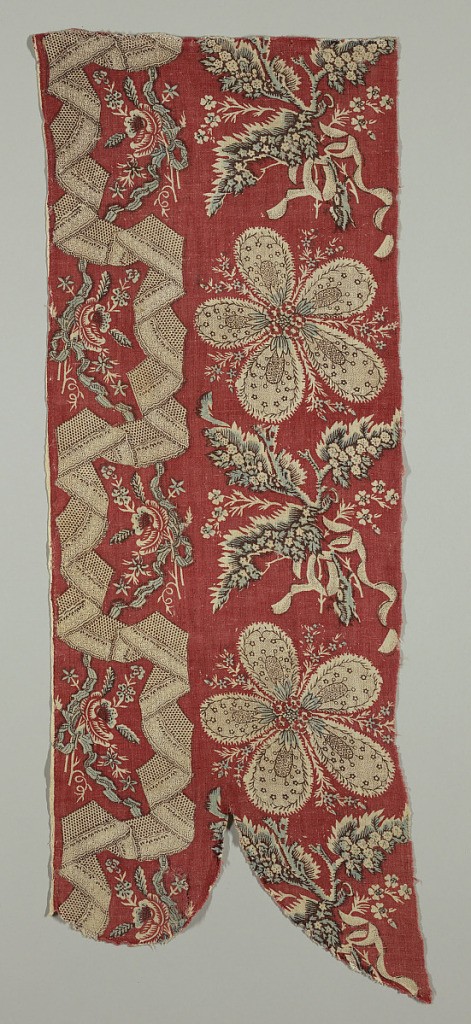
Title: Fragment
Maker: Meiller & Co.
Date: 1770s
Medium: cotton Technique: relief printed on plain weave, colored ground
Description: Two repeats of the left portion of a design composed of alternating leaf clusters and floral sprays with a border of a meandering strip of lace and serpentine ribbon tied about repeating bunches of flowers.